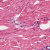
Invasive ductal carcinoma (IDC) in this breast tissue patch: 0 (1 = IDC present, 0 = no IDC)